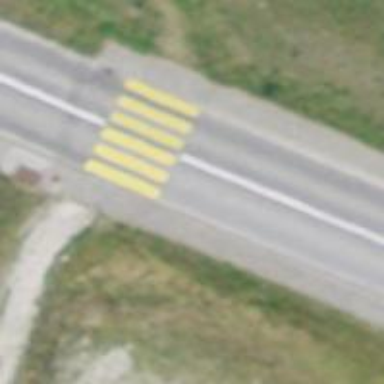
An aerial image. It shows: Uncontrolled zebra crossing on the road.